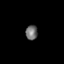
Tissue: prostate
Cell type: T cells
Senescence score: 0.3418
Nuclear area (px): 170
Mean DAPI intensity: 112.229